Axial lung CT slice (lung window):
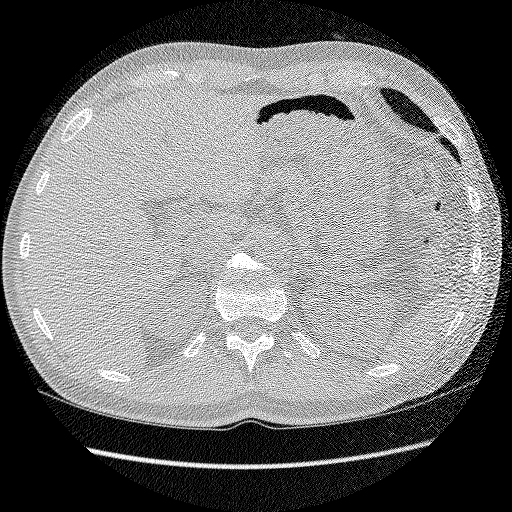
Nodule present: no